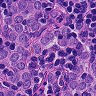
Metastatic tissue present: yes